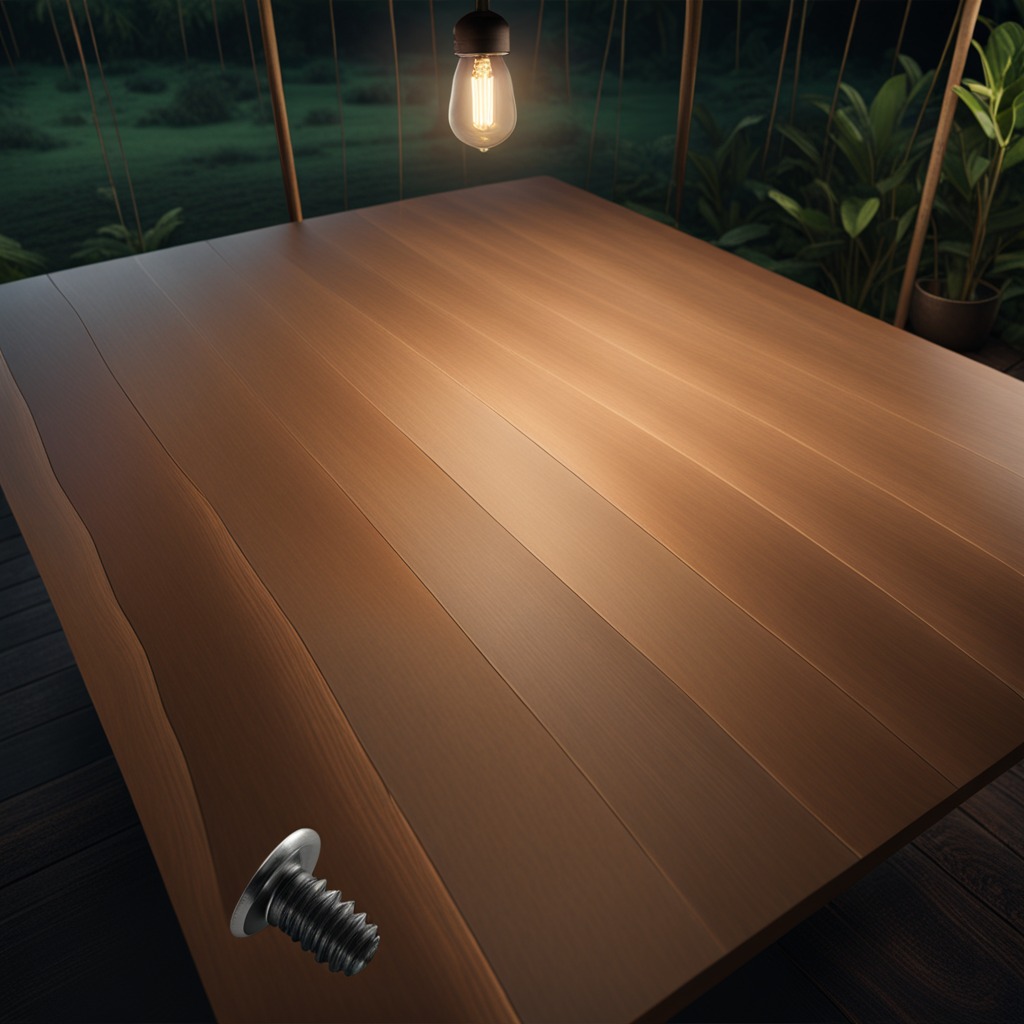
A metal screw is lying on the wooden table.